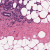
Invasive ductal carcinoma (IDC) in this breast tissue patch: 1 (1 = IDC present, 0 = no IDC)